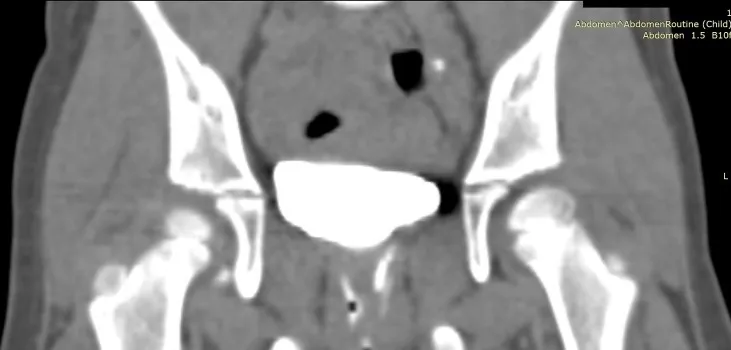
CT urography coronal view:double ectopic left ureter abuts the vagina under the bladder.
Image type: radiology (ct)